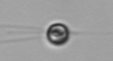
Label: flagellate